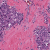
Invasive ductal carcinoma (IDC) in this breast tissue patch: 1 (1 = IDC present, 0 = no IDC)